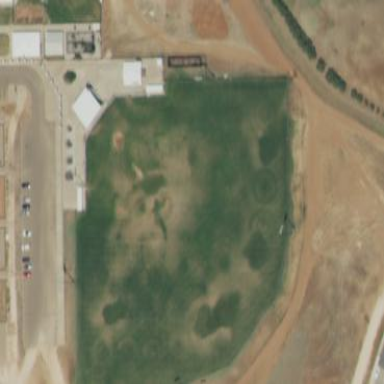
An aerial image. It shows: Baseball pitch for leisure land activities.